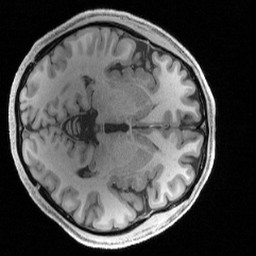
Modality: T1w
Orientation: axial
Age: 24
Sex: male
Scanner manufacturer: siemens
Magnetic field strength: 3 T
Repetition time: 2.4 s
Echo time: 0.00224 s